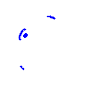
Particle: proton